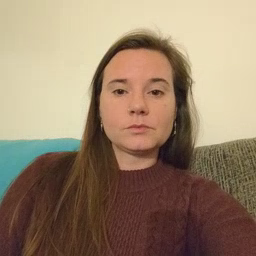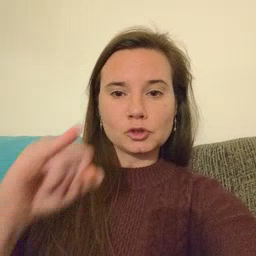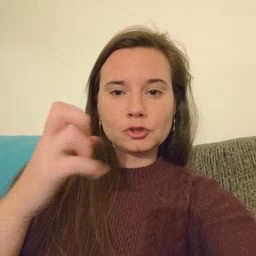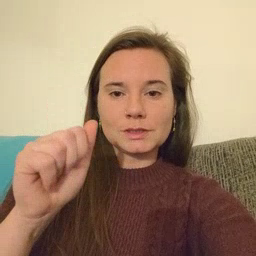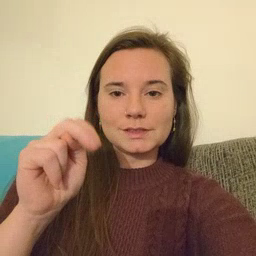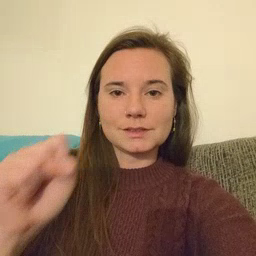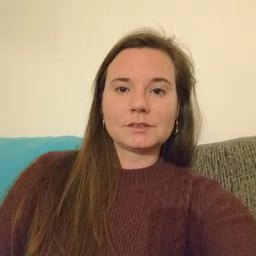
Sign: jeans